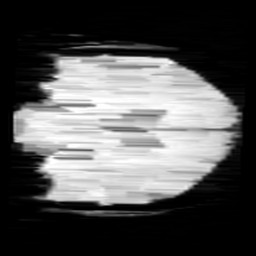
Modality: minIP
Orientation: coronal
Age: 14
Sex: female
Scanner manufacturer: siemens
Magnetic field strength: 3 T
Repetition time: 0.027 s
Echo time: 0.02 s